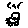
Label: car